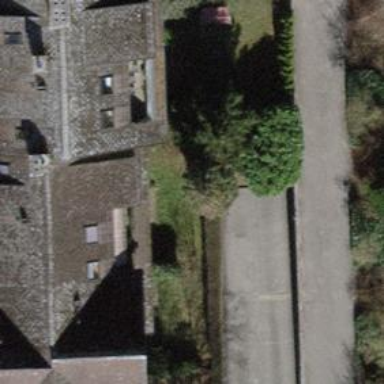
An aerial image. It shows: Driveway.